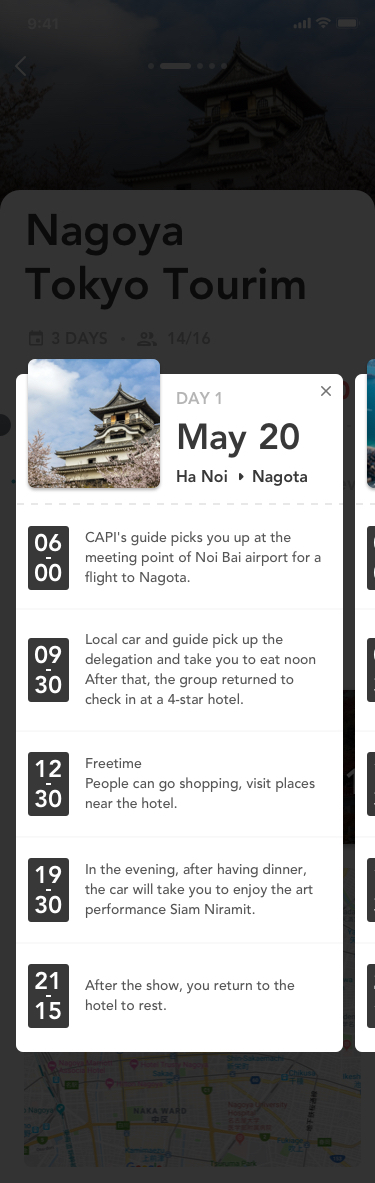
Text in this UI design:
14/16
3 DAYS
$512.0
With over two million inhabitants, Nagoya (名古屋) is Japan's fourth most populated city. It is the capital of Aichi Prefecture and the principal city of the Nobi plain, one of Honshu's three large plains and metropolitan and industrial centers.
Description
Destination
About
Route
Review
Tour code:
NNSGN5843-007-200719VN-H
Nagoya
Tokyo Tourim
May 20
Ha Noi
Nagota
May 21
Nagota
Local car and guide pick up the delegation and take you to eat noon After that, the group returned to check in at a 4-star hotel.
09
30
Freetime
People can go shopping, visit places near the hotel.
12
30
In the evening, after having dinner, the car will take you to enjoy the art performance Siam Niramit.
19
30
After the show, you return to the hotel to rest.
21
15
06
00
CAPI's guide picks you up at the meeting point of Noi Bai airport for a flight to Nagota.
DAY 1
May 20
Ha Noi
Nagota
09
30
12
30
19
30
21
15
06
00